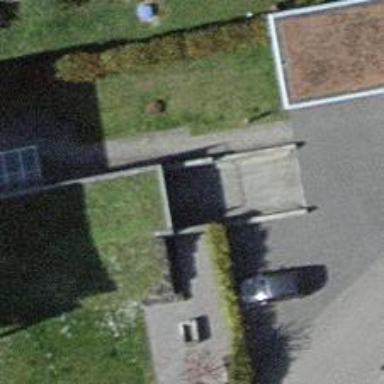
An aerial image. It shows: Parking entrance.